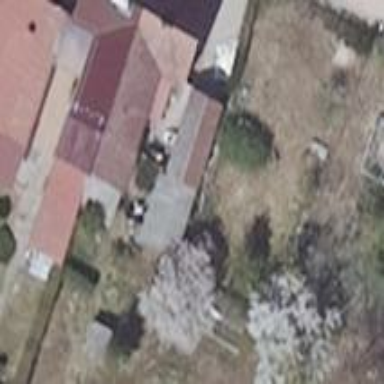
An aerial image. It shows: Simple house.